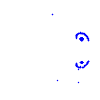
Particle: pion